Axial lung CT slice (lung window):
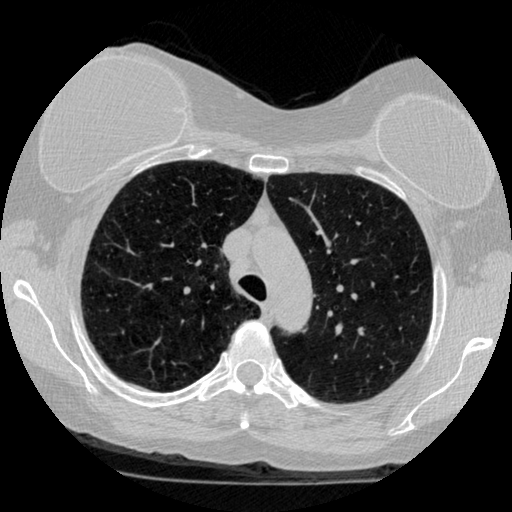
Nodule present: no